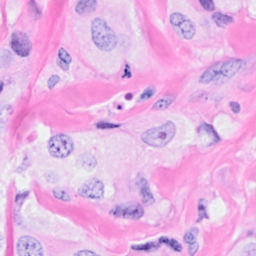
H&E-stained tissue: Breast